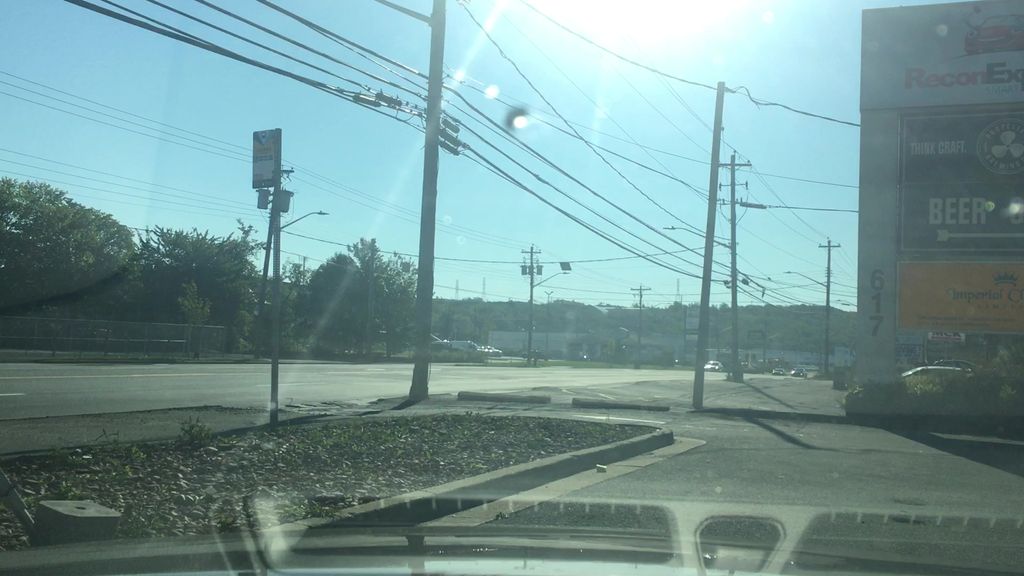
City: halifax